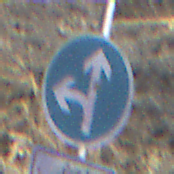
Verkehrszeichen: VorgeschriebeneFahrtrichtungGeradeausOderLinks
Zusatzzeichen unten: EinspurigeFahrzeugeFrei6
Umgebung: Outdoor, Nature
Tageszeit: Midday
Wetter: Clear
Licht: Natural
Jahreszeit: NotSpecified
Kontrast: HighContrast